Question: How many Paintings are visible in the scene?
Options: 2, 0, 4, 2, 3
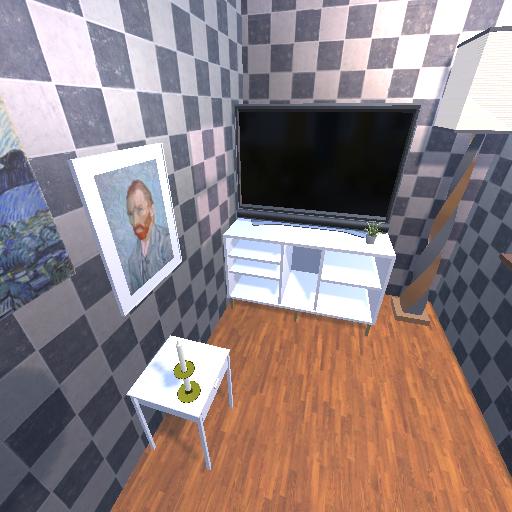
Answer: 2